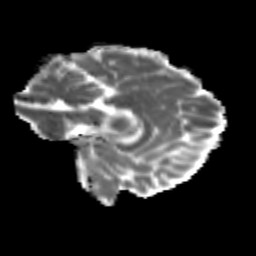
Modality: MD
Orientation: sagittal
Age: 28
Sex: female
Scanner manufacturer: siemens
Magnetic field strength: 3 T
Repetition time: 3.5 s
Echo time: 0.113 s